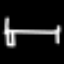
Label: bed